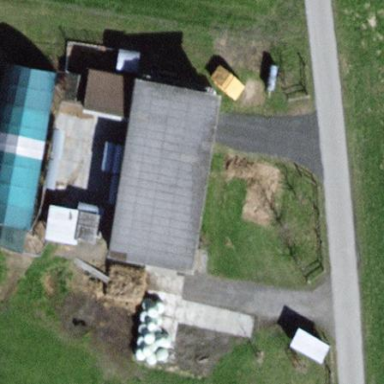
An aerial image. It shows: Farmyard area.